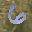
Label: 6